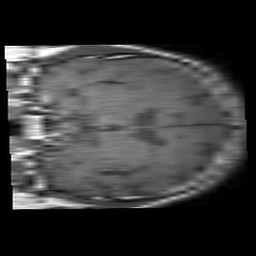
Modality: T1w
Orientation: coronal
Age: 72
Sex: male
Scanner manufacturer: philips
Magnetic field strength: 3 T
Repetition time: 0.5331 s
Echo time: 0.01 s